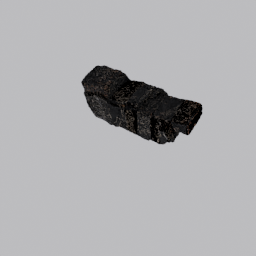
Label: architecture